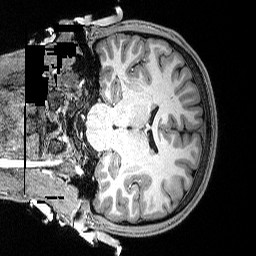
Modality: T1w
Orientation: coronal
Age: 19
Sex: male
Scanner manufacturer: siemens
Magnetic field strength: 3 T
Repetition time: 2.53 s
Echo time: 0.0033 s